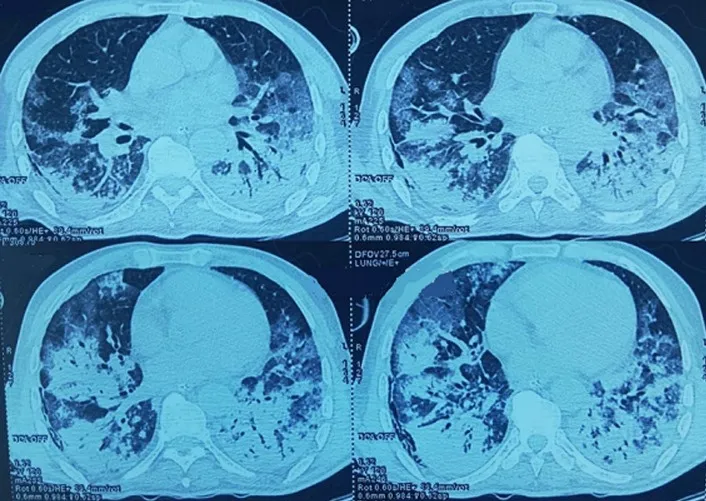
chest CT scan showing bilateral ground glass opacities with consolidation.
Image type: radiology (ct)